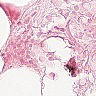
Metastatic tissue present: no